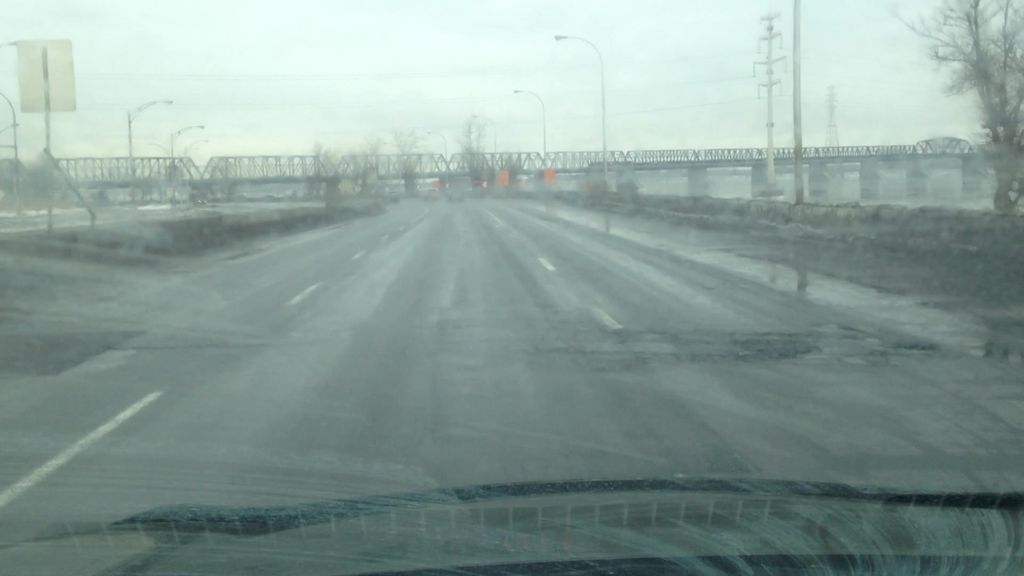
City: montreal